Question: When drawing a line with a pen of some width how is the width of the pen allocated in relation to the x y coordinates?
If I have a start x of 10 end x of 50 and a start y of 10 and a end y of 10 with a pen of 20. If I wanted to draw a line at y 11 would the pen width draw it's 20 up or down? Would the 20px of the pen at as a border and sit on top of the y or would it act as a box model and draw into the box?
I've got the same question when it comes to drawing rectangles. If i draw a rectangle of a width of 100px x 100px and a pen of 20px would this make my rectangle 120px by 120px or would my rectangle be 100px x 100px with 20px drawn around the interior of the rectangle?
See the image i've provide.

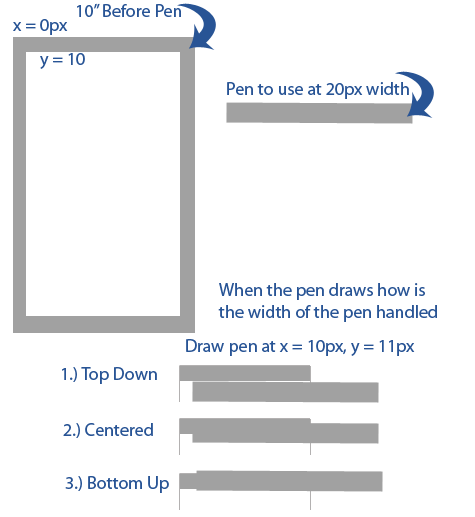
Answer: The pen is drawn of both sides of the nominal location, so add or subtract 'width/2' to find the inner and outer edge of the line.
An example is shown here at <URL>.

Also this can be changed by setting the '.Alignment' property.